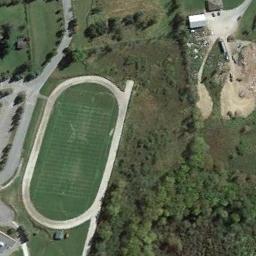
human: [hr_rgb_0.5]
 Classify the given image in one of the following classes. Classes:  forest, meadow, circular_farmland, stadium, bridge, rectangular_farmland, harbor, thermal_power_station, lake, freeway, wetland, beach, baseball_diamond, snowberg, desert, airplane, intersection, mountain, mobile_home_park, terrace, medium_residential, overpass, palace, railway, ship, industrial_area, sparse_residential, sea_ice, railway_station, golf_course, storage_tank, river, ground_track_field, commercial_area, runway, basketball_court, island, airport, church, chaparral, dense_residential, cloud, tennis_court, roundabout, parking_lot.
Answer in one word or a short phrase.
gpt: ground_track_field